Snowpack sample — Loveland Pass, Silver Plume, Colorado, USA (2/11/26, 12:00 PM MST)
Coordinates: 39.663, -105.886
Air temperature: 35 °F
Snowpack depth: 82 cm
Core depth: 30 cm
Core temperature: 28.4 °F
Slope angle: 13°, slope face: 12°
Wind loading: high
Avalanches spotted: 1
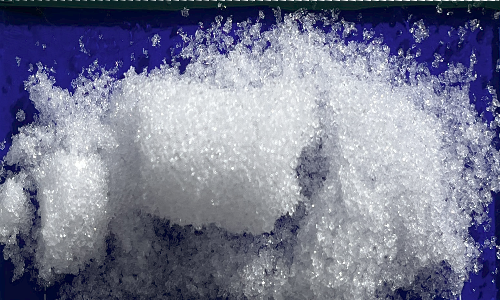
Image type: core
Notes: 1 small avalanche spotted on the north side of the bowl, lots of wind loading